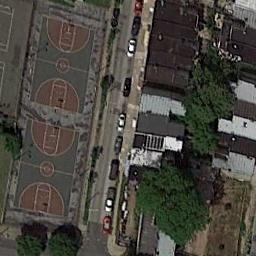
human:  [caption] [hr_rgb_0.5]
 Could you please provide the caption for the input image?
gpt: Two basketball courts next to a sport area and some buildings arranged neatly beside .

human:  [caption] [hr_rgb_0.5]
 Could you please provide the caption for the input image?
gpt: A line of cars stopped by the basketball court .

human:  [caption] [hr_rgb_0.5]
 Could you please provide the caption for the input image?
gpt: Two basketball courts are next to the some buildings .

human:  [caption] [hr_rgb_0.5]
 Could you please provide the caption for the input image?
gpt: The roads separates two basketball courts and residential area,With some trees nearby .

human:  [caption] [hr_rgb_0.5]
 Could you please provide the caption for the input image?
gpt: Many cars are on the road next to two basketball courts .